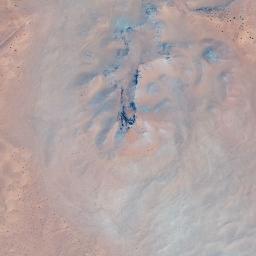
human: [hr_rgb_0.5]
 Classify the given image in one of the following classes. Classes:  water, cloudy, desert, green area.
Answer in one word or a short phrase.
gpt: desert